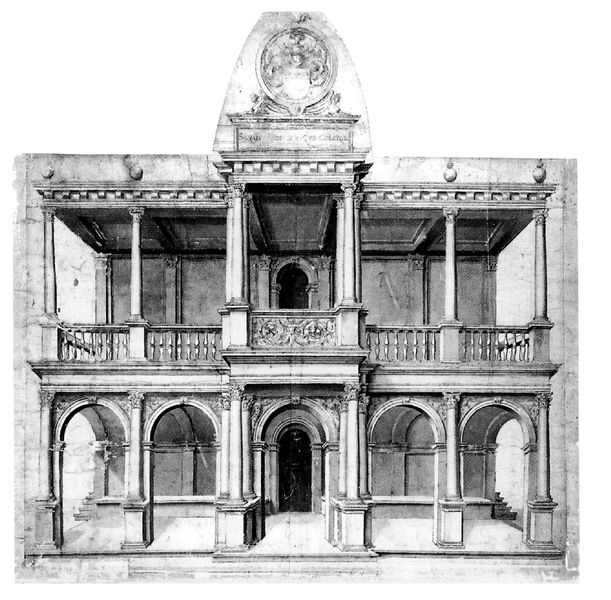
Titel: Köln, Rathauslaube (Obergeschoss 1616/17 verändert)
Künstler: Wilhelm Vernukken
Standort: Köln (EU - D - NRW)
Schlagwörter: schwarz, straße, säule, säulen, tür, weiss, zeichnung, gebäude, haus, architektur, brüstung, balkon, ansicht, bogen, türen, grafik, graphik, rundbogen, treppe, geländer, stufen, tor, balkone, bögen, eingang, arkade, loggia, offen, laufgang, zentralperspektive, druck, druckgraphik, stich, schwarzweiß, text, kugeln, arkaden, fries, portal, wappen, villa, gesims, risalit, etagen, plan, ballustrade, tempel, palais, geböude, stiege, zeichnung#, loggio, arck, mchtor